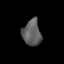
Tissue: lung
Cell type: T cells
Senescence score: 0.2352
Nuclear area (px): 471
Mean DAPI intensity: 94.004